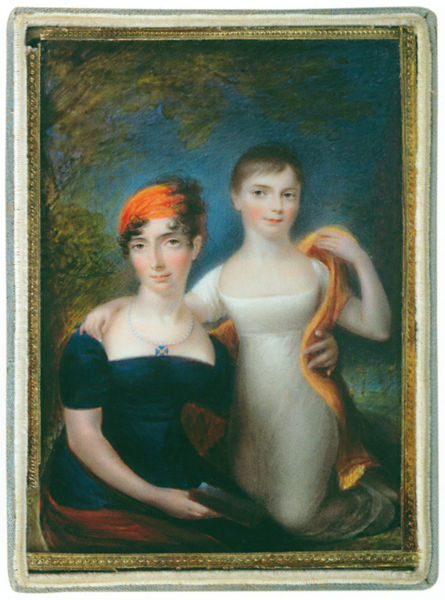
Titel: Lucy Bridge Weld morte en 1817 et sa fille Mary Lucy (1799-1831); Lucy Bridge Weld gestorben um 1817 und ihre Tochter Mary Lucy (1799-1831)
Künstler: Jean-Baptiste Jacques Augustin
Institution: Collection E.P.S.
Schlagwörter: baum, blau, dunkel, gemälde, himmel, weiß, frauen, mädchen, braun, frau, haar, hut, kleid, orange, schmuck, schwarz, rot, schal, tuch, malerei, gesichter, arm, gesicht, bildnis, portrait, porträt, kind, mutter, wangen, zwei, kette, blue, embrace, feathers, hat, red, white, women, black, dress, dresses, face, girls, gold, gray, green, hair, nose, old, painting, sisters, sitting, woman, yellow, gown, pink, halskette, doppelporträt, buch, knien, wappen, feather, hand, sky, tree, kniend, ear, girl, head, water, young, child, eyes, sash, balu, empire, frame, shawl, kopfschmuck, chin, mother, mouth, scarf, cross, curls, necklace, small, arms, blush, cheeks, rectangle, back, eye, rose, fingers, book, lips, pearls, shoulders, cheek, unhang, standing, frau frauen, border, checks, hairband, sleeves, daughter, bosom, jewel, pendant, rouge, brows, tre, jewels, firl, 1, waist, curles, sweden, lids, cloche, mother and daughters, #hair, two female, er mweiß